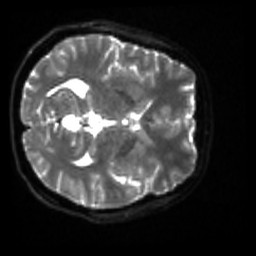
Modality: sbref
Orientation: axial
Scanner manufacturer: siemens
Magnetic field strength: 3 T
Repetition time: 4 s
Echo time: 0.0594 s